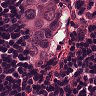
Metastatic tissue present: no